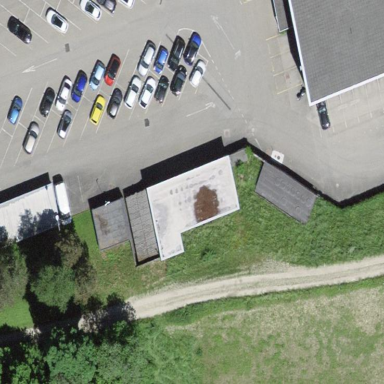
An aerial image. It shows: Garage building.